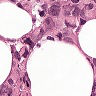
Metastatic tissue present: yes